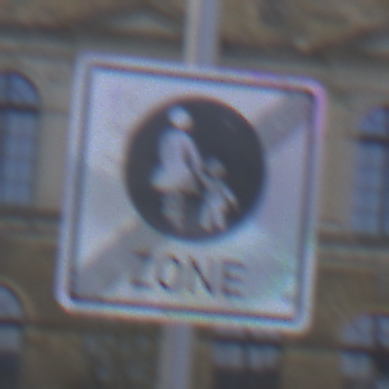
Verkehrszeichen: EndeFussgaengerzone
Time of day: MorningAfternoon
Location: Outdoor (Urban)
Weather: PartlyCloudy
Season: NotSpecified
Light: Natural